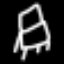
Label: chair